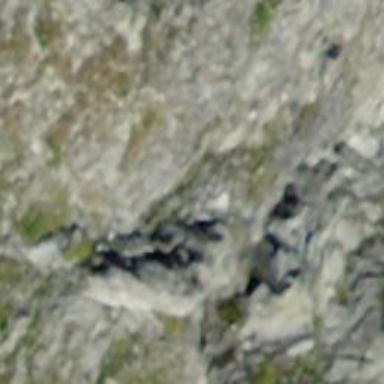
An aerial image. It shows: Cliff in nature.